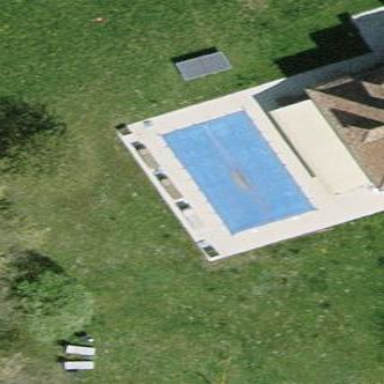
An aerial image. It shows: Swimming pool located in leisure land.